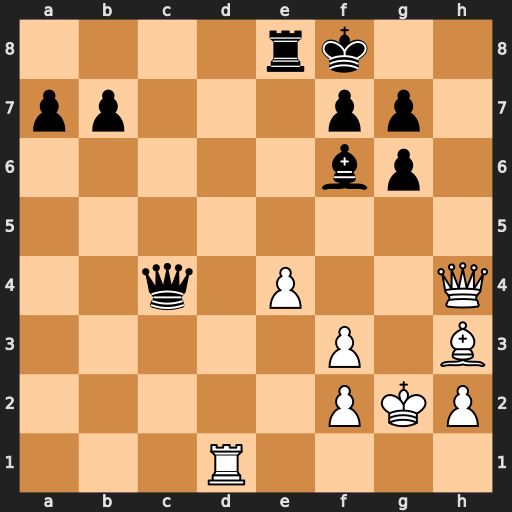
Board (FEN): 4rk2/pp3pp1/5bp1/8/2q1P2Q/5P1B/5PKP/3R4
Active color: w
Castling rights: -
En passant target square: -
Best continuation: Qh8+ Ke7 Rd7#